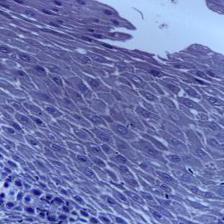
Diagnosis: OSCC